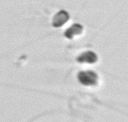
Label: Chaetoceros_socialis